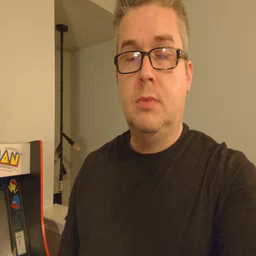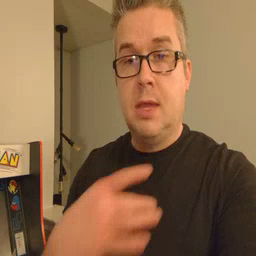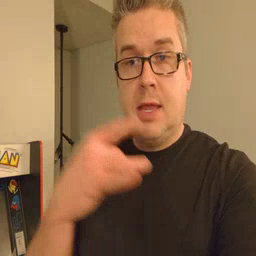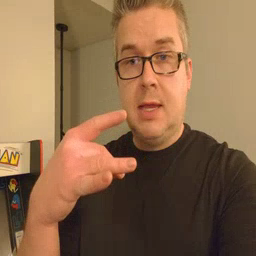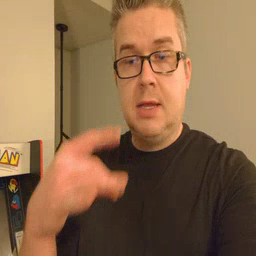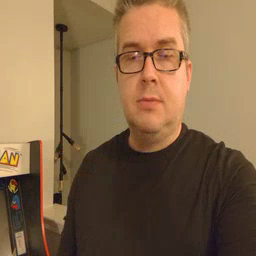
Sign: like